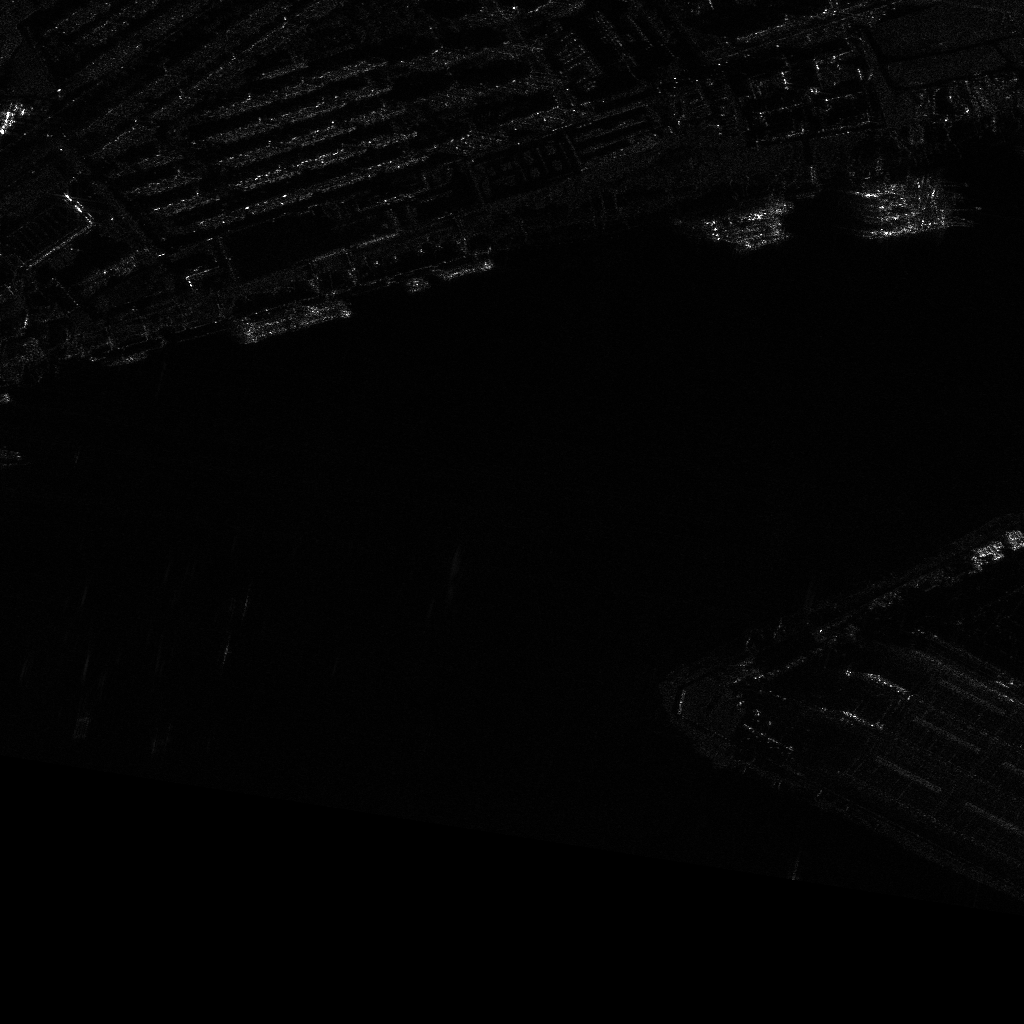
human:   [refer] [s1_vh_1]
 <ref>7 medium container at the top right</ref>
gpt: <box>[[72, 17, 73, 25, 74], [72, 19, 74, 25, 74], [73, 20, 74, 26, 73], [86, 14, 87, 21, 81], [87, 16, 88, 22, 83], [87, 17, 89, 24, 79], [88, 19, 89, 26, 80]]</box>